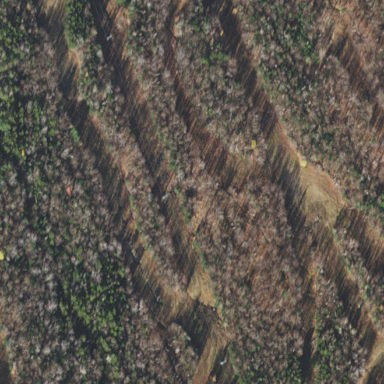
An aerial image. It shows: Mixed forest with variety of leaf types and cycles.